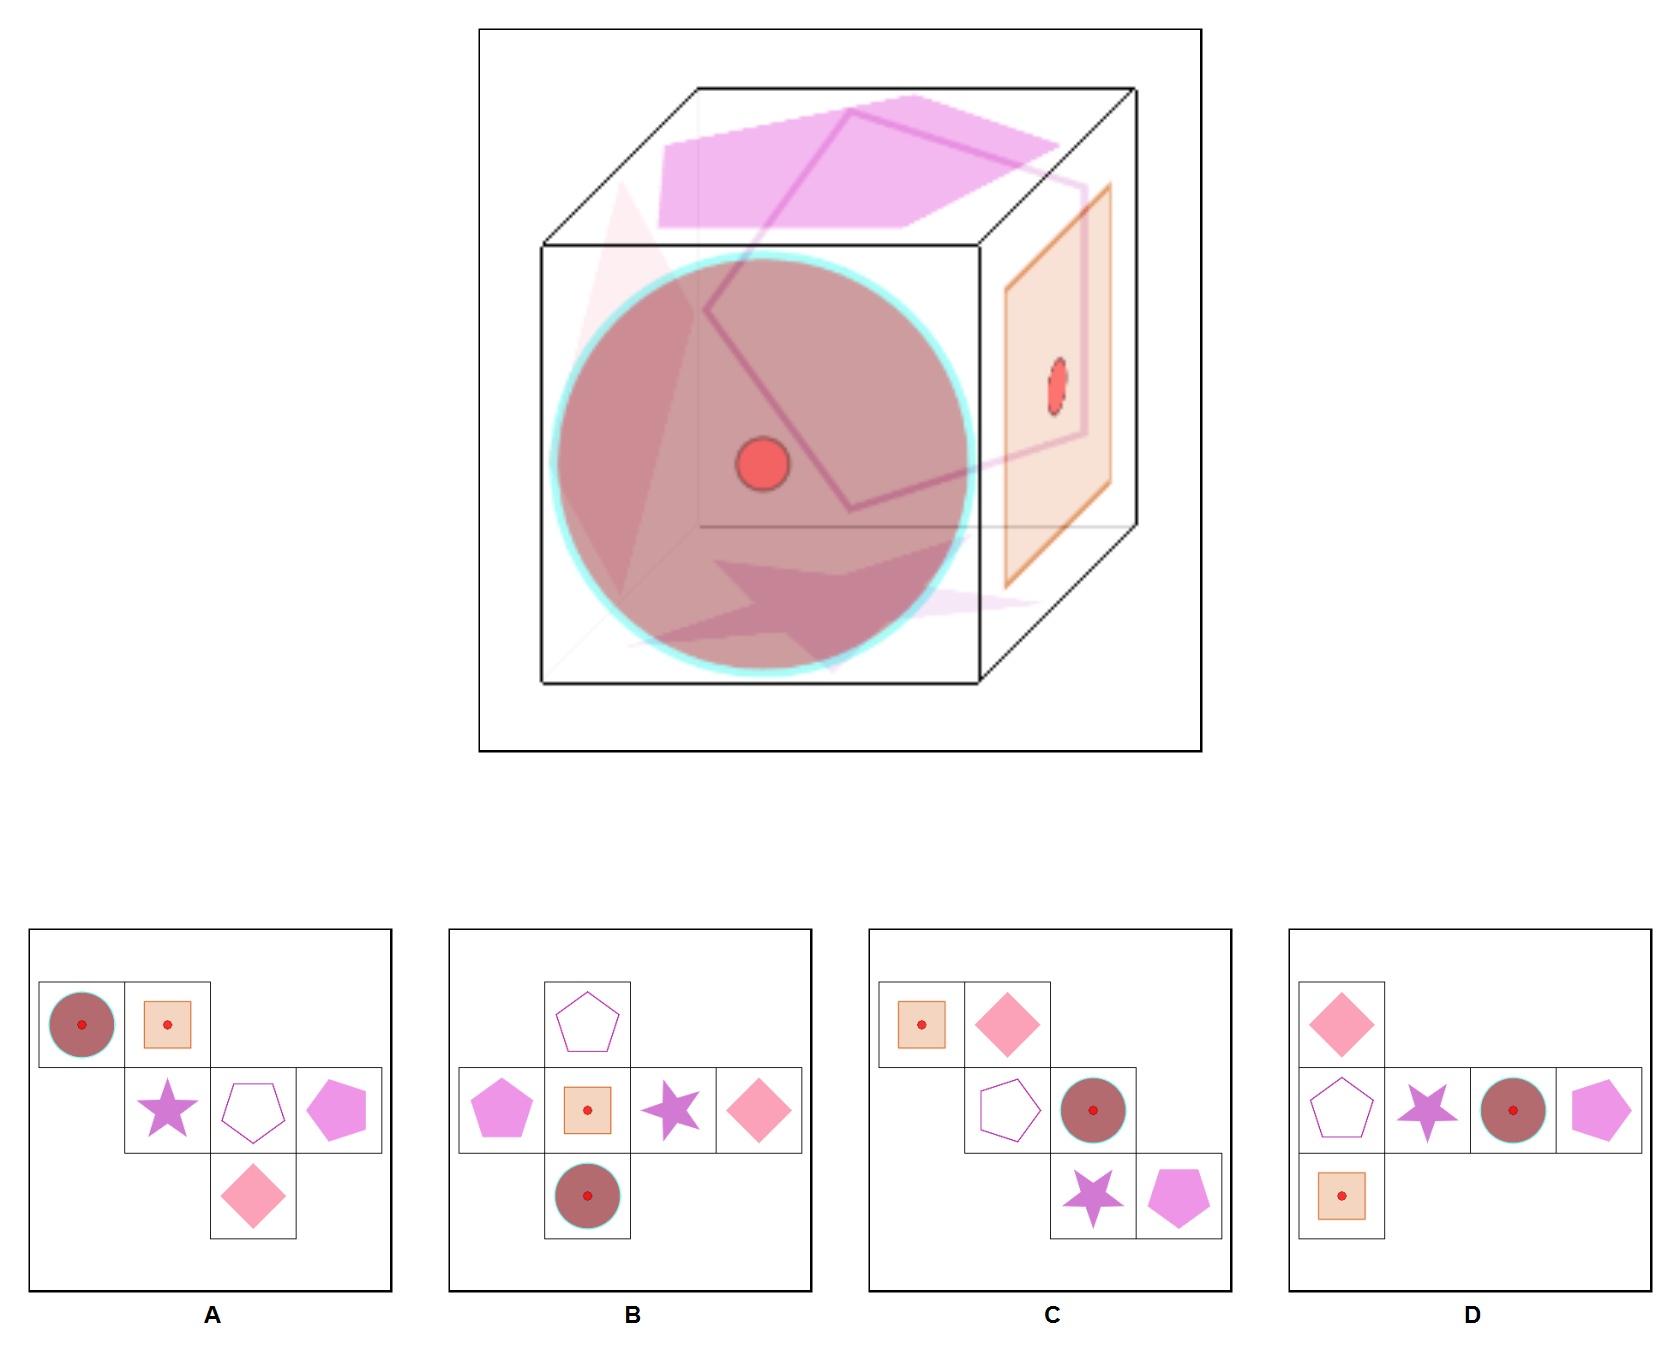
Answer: C